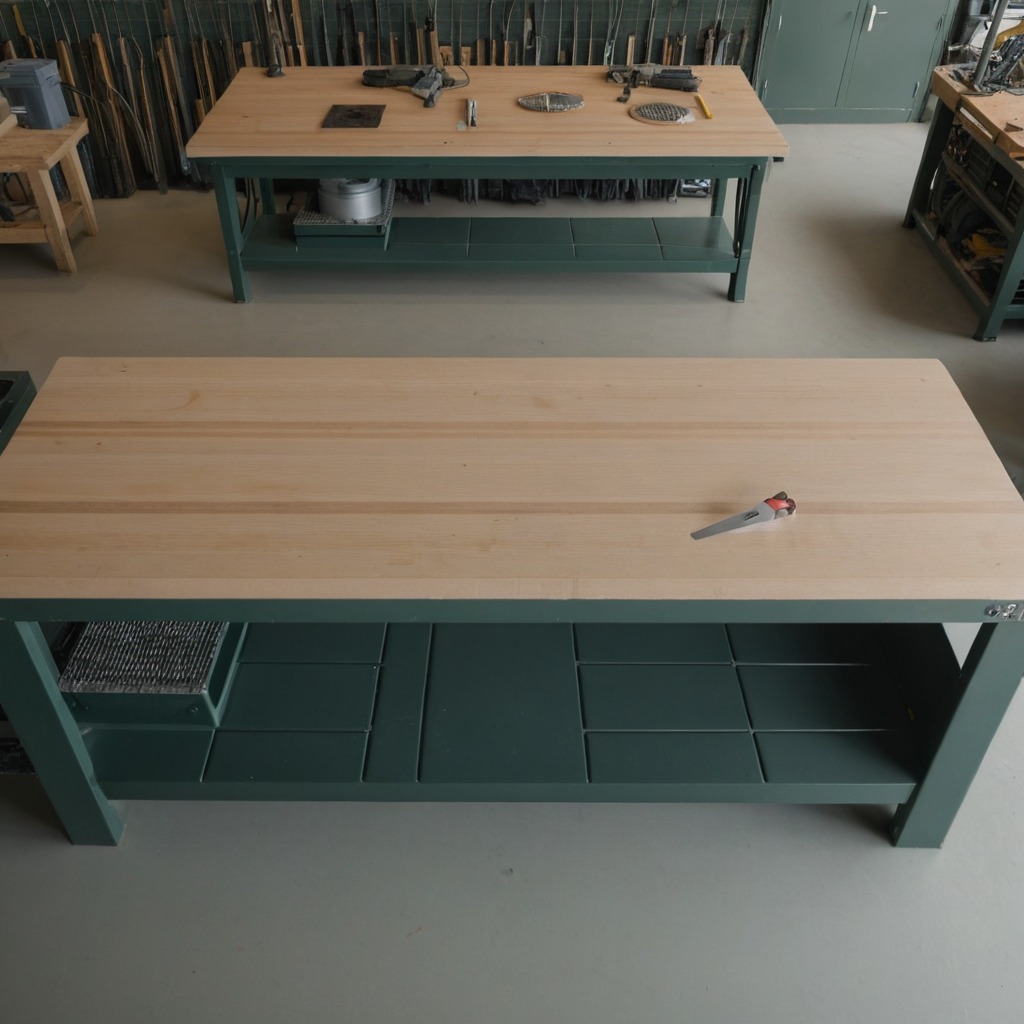
A metal saw lies on a workbench inside a coastal fishing gear workshop.